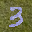
Label: 3